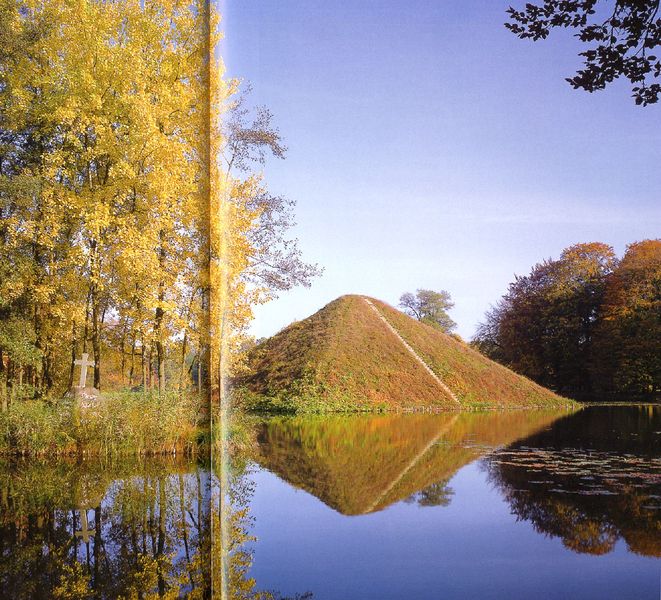
Titel: Blick über den Pyramidensee auf die Erdpyramide im Landschaftgarten Branitz
Künstler: Fürst Heinrich von Pückler-Muskau
Standort: Cottbus, Schloss und Park Branitz (EU - D - BB)
Schlagwörter: baum, berg, blau, blätter, felsen, himmel, wasser, bäume, gelb, ocker, see, teich, ufer, braun, hell, gras, weg, stein, hügel, natur, spiegelung, pflanzen, wald, sommer, herbst, treppe, blue, stairs, green, yellow, mirror, reflection, spiegeln, foto, fotografie, kreuz, grab, clouds, sky, tree, hill, lake, landscape, mountain, water, trees, seerosen, oker, forest, path, pyramide, line, cross, fall, photo, day, spring, leaves, pond, book, photograph, grave, lily, fold, vally, ארקק